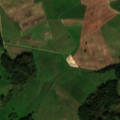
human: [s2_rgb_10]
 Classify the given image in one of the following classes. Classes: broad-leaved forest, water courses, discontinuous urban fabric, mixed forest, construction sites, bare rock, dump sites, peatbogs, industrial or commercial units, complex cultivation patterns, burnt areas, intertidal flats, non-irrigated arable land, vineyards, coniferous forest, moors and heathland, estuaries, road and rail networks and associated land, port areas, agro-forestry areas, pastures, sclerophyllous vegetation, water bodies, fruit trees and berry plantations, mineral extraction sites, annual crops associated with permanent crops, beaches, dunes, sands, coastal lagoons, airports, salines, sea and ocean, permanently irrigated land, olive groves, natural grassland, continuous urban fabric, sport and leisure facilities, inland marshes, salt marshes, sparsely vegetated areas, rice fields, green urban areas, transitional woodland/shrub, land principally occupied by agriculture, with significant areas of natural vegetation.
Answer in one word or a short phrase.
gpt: non-irrigated arable land, land principally occupied by agriculture, with significant areas of natural vegetation, broad-leaved forest, transitional woodland/shrub